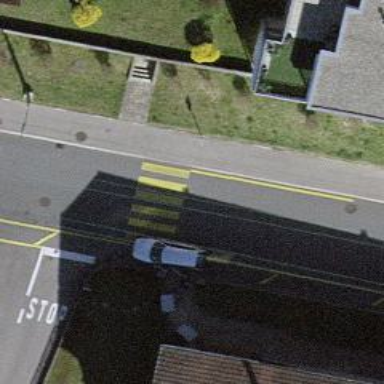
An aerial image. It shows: Uncontrolled footway crossing with markings.